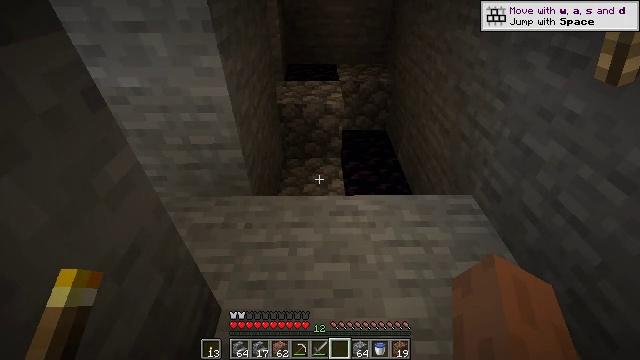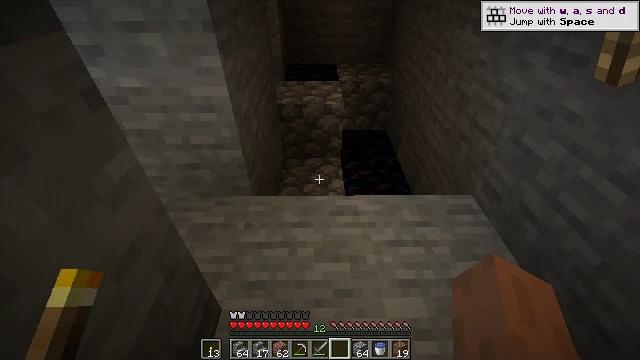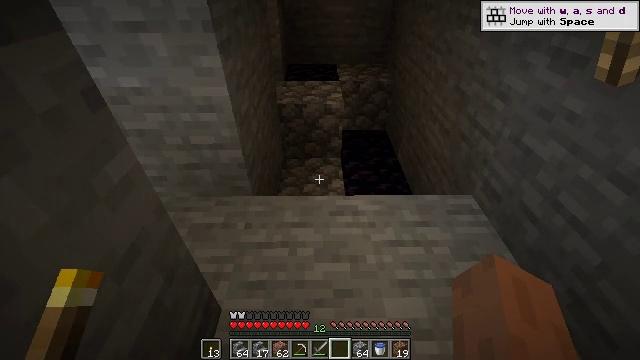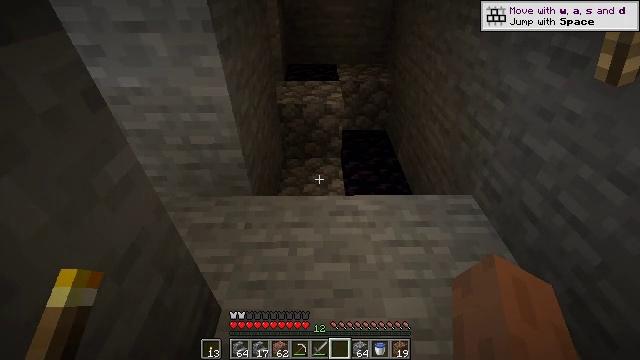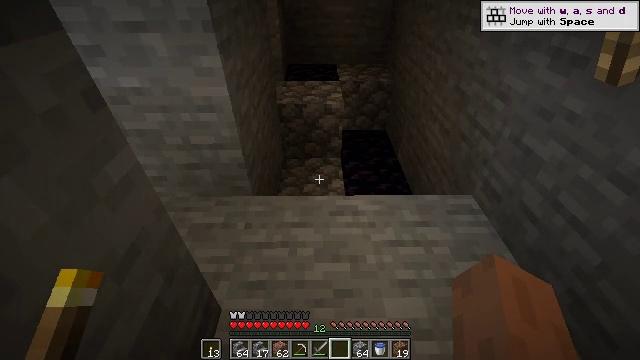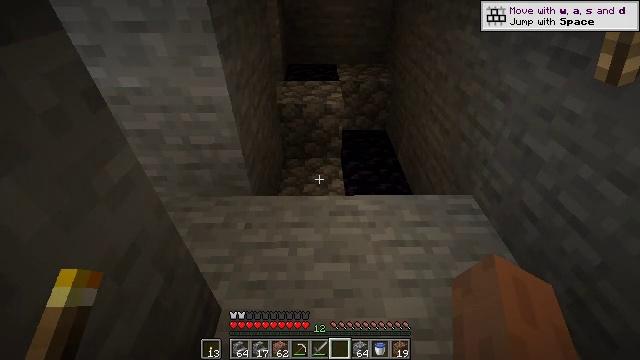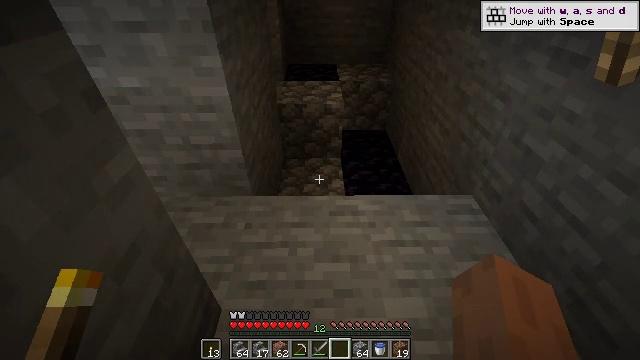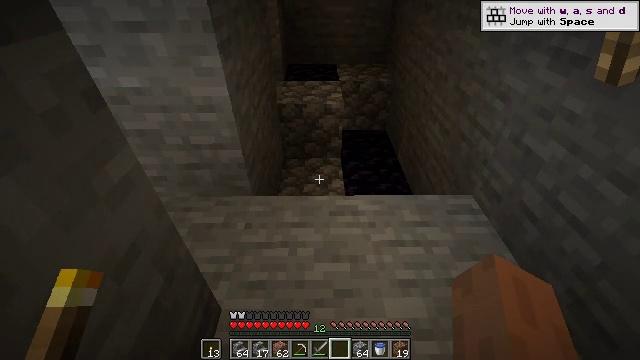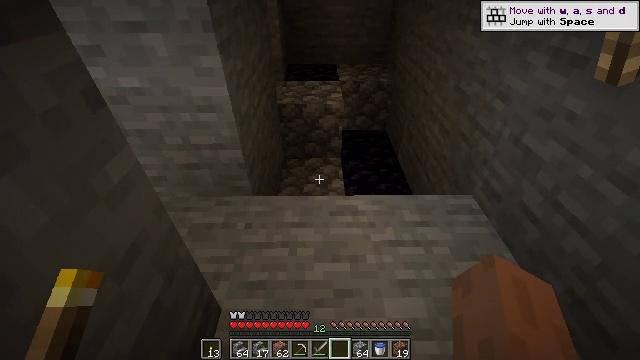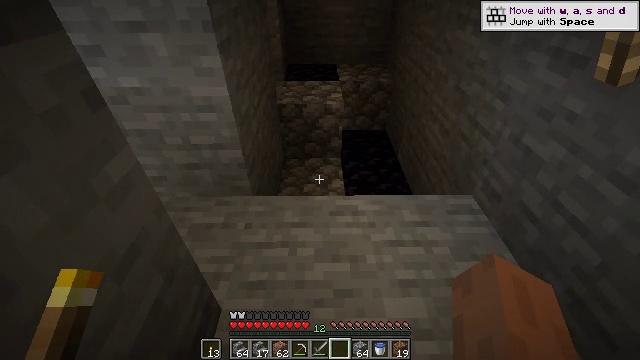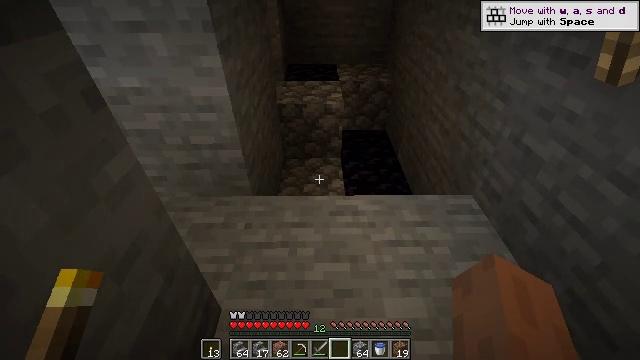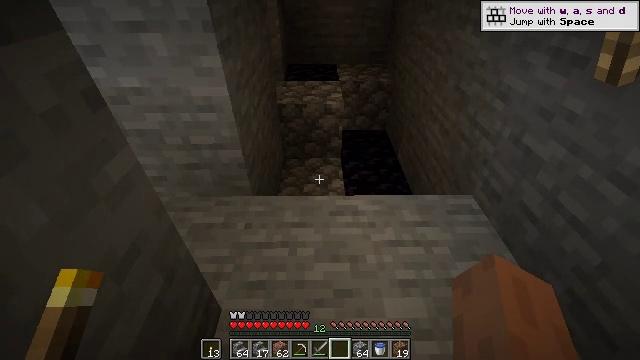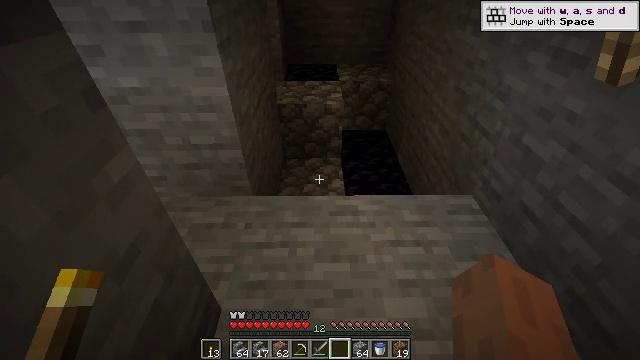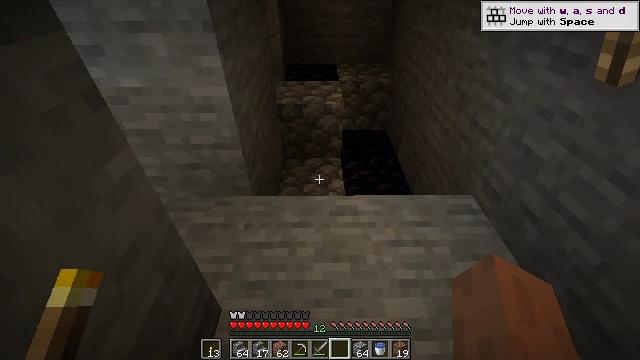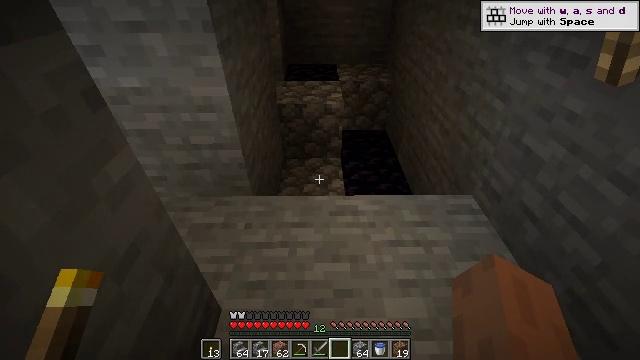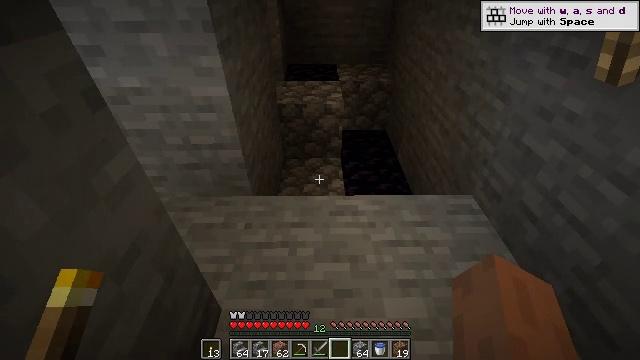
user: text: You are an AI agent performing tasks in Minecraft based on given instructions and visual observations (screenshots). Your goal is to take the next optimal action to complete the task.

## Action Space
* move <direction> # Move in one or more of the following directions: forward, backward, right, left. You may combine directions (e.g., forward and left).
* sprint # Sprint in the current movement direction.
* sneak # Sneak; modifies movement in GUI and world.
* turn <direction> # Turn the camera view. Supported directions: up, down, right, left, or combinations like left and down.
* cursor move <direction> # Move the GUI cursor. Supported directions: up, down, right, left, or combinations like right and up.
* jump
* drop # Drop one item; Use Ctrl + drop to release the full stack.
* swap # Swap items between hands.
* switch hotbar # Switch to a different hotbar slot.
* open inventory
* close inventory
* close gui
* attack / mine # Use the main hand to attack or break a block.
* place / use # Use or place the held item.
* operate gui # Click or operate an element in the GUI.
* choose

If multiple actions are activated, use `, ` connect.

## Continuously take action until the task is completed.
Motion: motion action
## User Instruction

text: Gather the iron door by mining it.
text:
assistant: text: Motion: attack / mine
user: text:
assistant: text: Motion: attack / mine
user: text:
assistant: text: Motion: attack / mine
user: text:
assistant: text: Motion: attack / mine
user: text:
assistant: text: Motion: attack / mine
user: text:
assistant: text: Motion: attack / mine
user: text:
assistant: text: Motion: attack / mine
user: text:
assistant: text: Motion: attack / mine
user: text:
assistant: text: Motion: attack / mine
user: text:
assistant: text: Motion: attack / mine
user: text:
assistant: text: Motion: attack / mine
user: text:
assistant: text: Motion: attack / mine
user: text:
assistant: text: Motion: attack / mine
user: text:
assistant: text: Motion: attack / mine
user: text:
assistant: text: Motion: attack / mine
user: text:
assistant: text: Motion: attack / mine
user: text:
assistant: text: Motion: attack / mine
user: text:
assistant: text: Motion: attack / mine
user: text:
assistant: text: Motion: attack / mine
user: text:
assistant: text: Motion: attack / mine
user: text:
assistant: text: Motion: attack / mine
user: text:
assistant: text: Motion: attack / mine
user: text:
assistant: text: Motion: attack / mine
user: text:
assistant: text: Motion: attack / mine
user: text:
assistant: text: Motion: attack / mine
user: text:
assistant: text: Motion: attack / mine
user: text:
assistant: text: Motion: attack / mine
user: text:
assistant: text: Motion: attack / mine
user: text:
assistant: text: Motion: attack / mine
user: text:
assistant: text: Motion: attack / mine